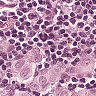
Metastatic tissue present: yes